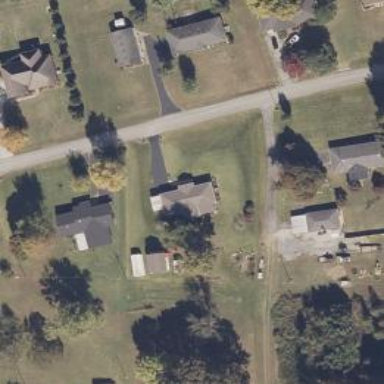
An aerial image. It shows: Driveway.